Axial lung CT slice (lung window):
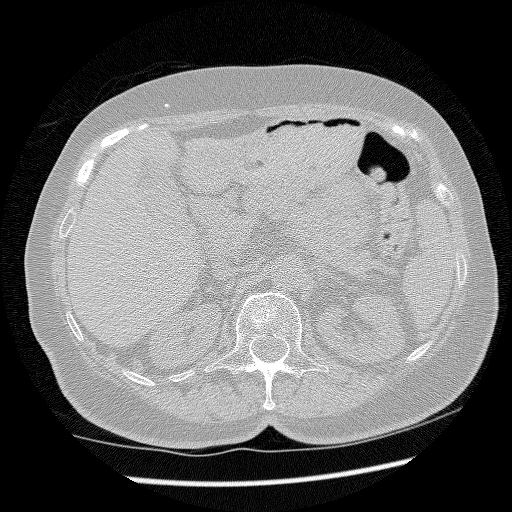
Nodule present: no